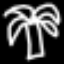
Label: palm tree